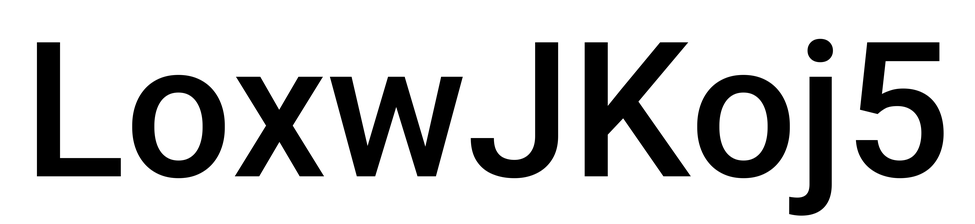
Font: Roboto_Medium